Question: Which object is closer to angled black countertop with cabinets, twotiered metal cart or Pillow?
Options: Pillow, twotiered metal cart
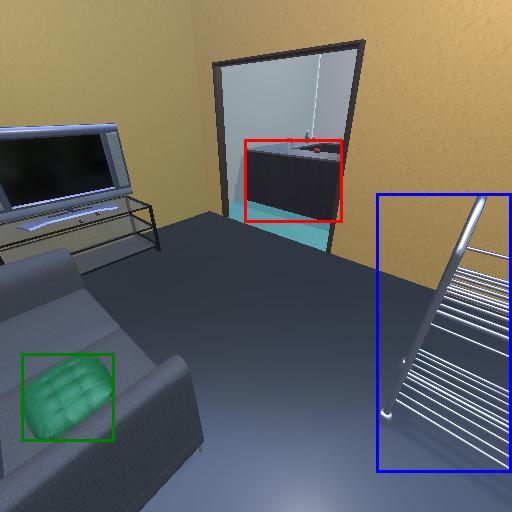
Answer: Pillow